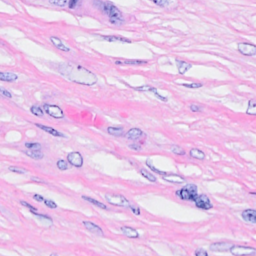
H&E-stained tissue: Breast